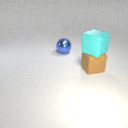
large cyan rubber cube above large brown rubber cube